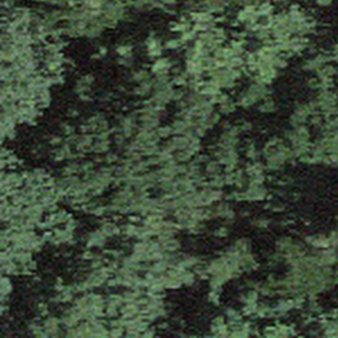
Label: other